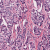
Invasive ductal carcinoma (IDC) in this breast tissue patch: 1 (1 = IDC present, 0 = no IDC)